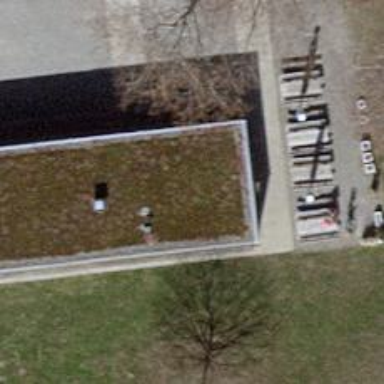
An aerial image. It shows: Kiosk.